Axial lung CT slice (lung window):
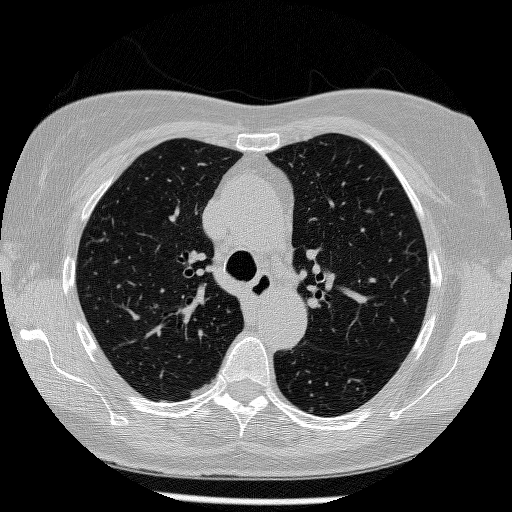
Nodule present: no